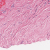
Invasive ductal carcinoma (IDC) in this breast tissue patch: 0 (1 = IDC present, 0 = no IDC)